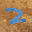
Label: 2